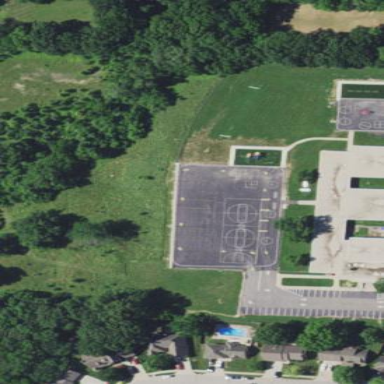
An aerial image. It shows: Schoolyard designated as leisure land.